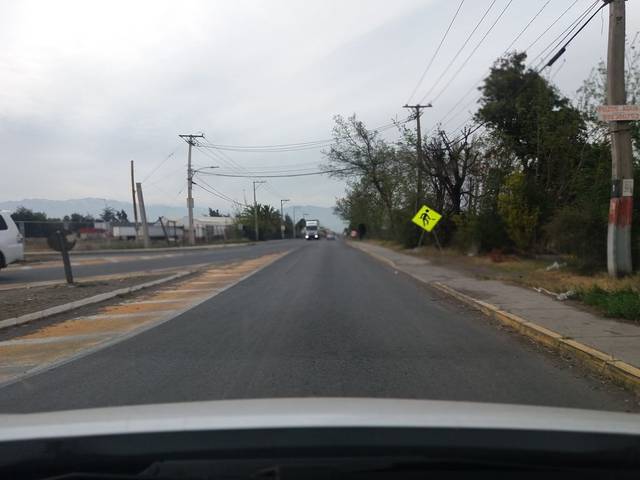
Region: Chile
Coordinates: -32.773, -70.716